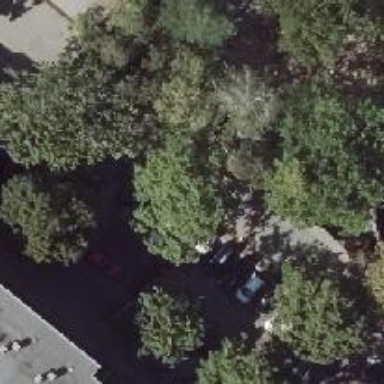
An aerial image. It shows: Street-side parking area.